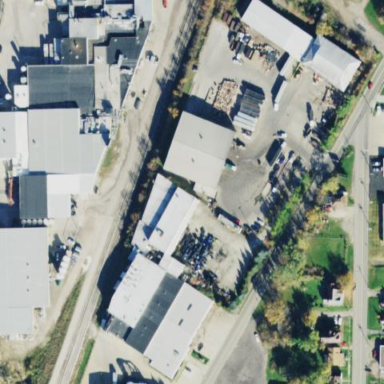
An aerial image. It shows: Industrial building.